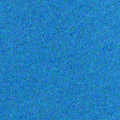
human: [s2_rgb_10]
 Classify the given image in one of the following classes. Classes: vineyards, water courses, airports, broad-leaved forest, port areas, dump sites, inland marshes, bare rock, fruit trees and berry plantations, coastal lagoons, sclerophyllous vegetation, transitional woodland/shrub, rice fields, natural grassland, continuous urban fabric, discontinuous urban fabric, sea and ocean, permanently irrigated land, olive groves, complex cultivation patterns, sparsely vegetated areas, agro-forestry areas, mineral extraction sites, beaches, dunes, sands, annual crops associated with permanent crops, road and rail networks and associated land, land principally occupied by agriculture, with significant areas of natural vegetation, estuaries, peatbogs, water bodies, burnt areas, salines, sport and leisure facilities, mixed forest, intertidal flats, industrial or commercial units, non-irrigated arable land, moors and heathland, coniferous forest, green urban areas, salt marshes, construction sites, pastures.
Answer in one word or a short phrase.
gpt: sea and ocean